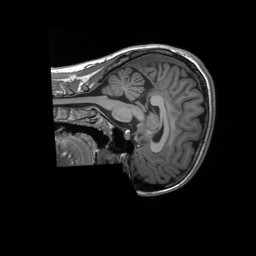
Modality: T1w
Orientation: sagittal
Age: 18
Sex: female
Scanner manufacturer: siemens
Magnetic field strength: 3 T
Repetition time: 2.3 s
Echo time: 0.00232 s